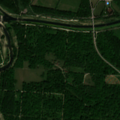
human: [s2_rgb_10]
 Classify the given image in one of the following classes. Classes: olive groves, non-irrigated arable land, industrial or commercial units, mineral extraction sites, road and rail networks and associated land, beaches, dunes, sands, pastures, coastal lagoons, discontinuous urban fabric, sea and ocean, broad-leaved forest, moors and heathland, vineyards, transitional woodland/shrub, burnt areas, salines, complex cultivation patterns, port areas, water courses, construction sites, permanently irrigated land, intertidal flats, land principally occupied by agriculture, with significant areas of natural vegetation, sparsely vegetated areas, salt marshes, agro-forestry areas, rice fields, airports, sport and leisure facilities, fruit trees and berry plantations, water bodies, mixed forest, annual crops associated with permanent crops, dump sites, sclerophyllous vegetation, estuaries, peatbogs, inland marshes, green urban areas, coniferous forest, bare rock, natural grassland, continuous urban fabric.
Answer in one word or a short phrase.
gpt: land principally occupied by agriculture, with significant areas of natural vegetation, broad-leaved forest